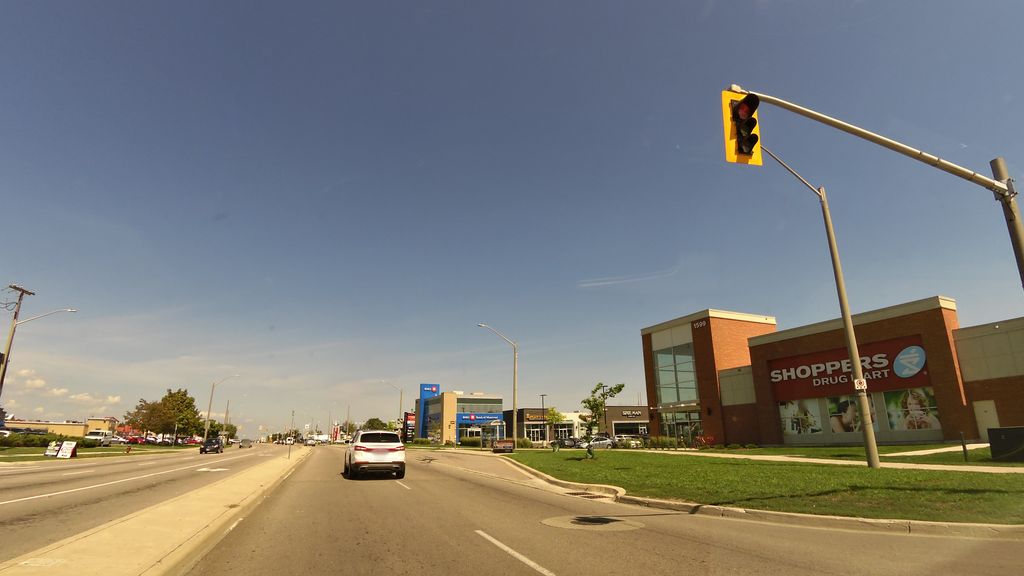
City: hamilton